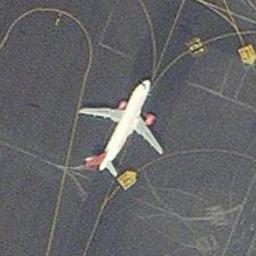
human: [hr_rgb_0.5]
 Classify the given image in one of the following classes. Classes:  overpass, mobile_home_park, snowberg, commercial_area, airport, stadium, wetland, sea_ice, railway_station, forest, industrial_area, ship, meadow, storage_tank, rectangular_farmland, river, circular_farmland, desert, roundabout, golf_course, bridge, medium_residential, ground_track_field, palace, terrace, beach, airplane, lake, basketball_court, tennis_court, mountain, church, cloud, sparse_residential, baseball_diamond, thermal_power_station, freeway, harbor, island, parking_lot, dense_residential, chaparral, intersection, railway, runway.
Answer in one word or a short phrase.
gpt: airplane